Field crop: tomato
Growth stage: 1
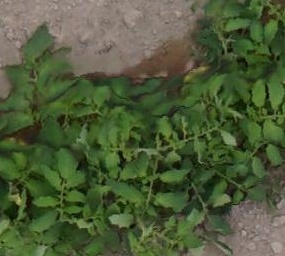
Species: tomato